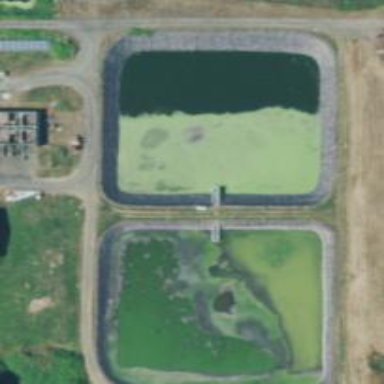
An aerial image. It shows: Image of wastewater.